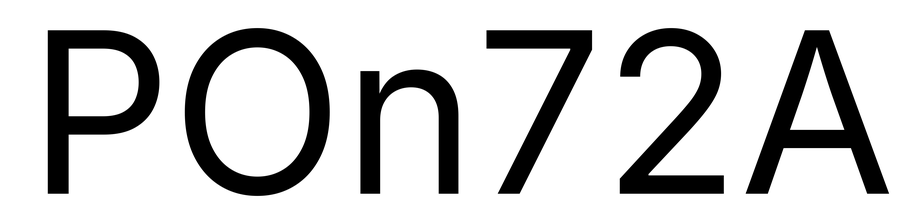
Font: Inter_Regular